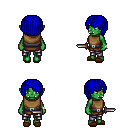
a pixel art fantasy rpg character, female body template, orc, green skin, leather chest armor, metal pants, blue pageboy hairstyle, bracelets, brown slippers, dagger, four views (front, back, left, right), 2x2 character sprite sheet, small pixel art, hard edges, no anti-aliasing